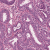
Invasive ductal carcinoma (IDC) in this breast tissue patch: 0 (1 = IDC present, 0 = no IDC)